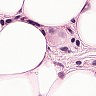
Metastatic tissue present: yes